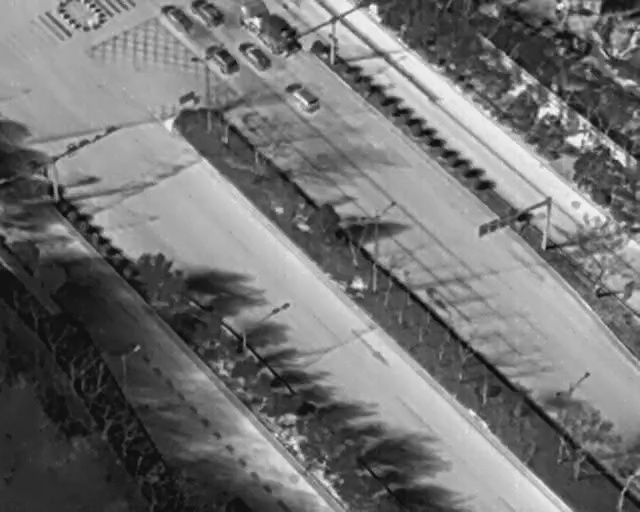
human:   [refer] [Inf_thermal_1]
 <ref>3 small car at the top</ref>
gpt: <box>[[31, 9, 37, 12, 136], [37, 9, 42, 12, 136], [44, 17, 50, 20, 136]]</box>

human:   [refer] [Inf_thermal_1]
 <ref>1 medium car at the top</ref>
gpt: <box>[[30, 0, 34, 4, 91]]</box>

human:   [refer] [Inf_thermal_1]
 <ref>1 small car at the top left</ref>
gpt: <box>[[25, 2, 30, 5, 136]]</box>